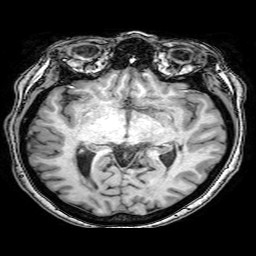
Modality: T1w
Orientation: coronal
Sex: female
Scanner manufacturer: philips
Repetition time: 0.008139 s
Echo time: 0.00372 s